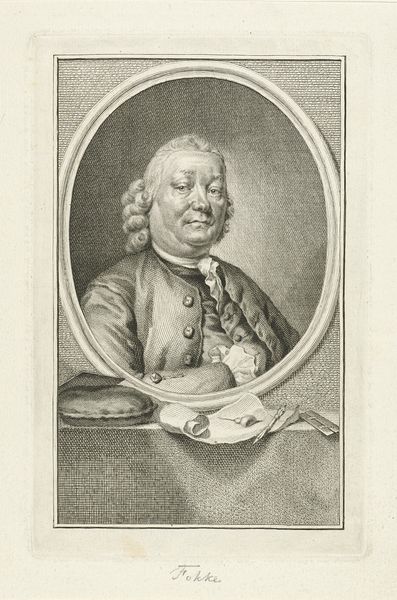
Titel: Portret van Simon Fokke
Künstler: Jacob Houbraken
Standort: Amsterdam
Institution: Rijksmuseum
Schlagwörter: bouton, homme, portrait, gravure, boutons, papier, ovale, perruque, mirroir